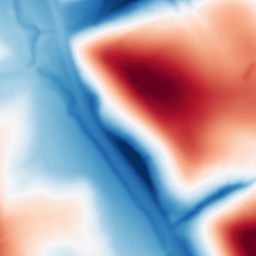
Category: multiscale
Decomposition family: dog_multiscale
Decomposition parameters: sigma_ratio: 2
n_scales: 5
base_sigma: 2
Upsampling method: bspline
Upsampling parameters: scale: 2
Upsampling scale: 2